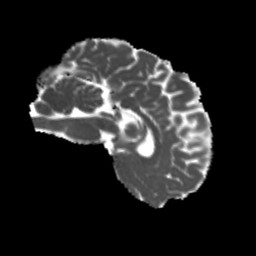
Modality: MD
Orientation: sagittal
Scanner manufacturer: siemens
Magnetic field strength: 3 T
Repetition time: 4 s
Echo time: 0.0594 s